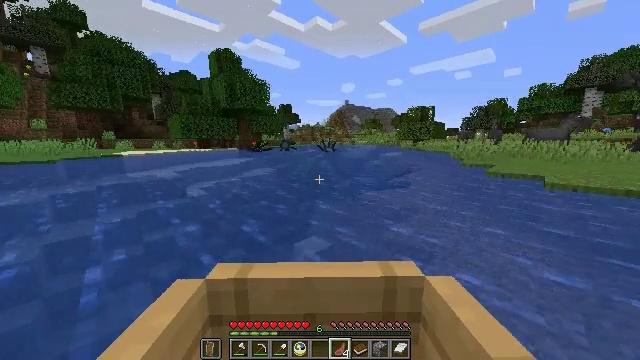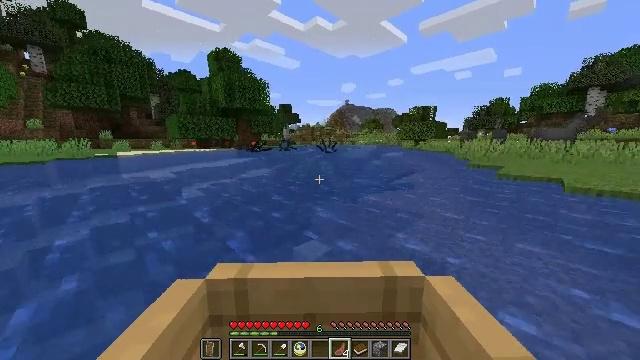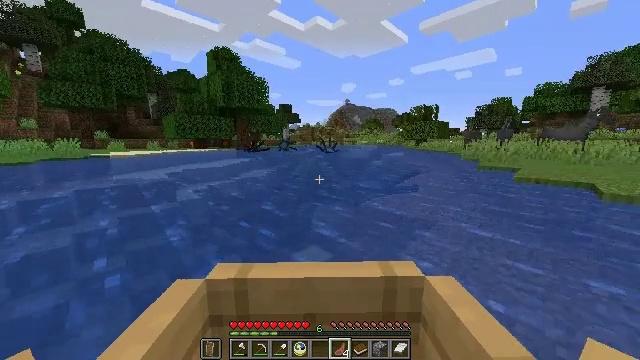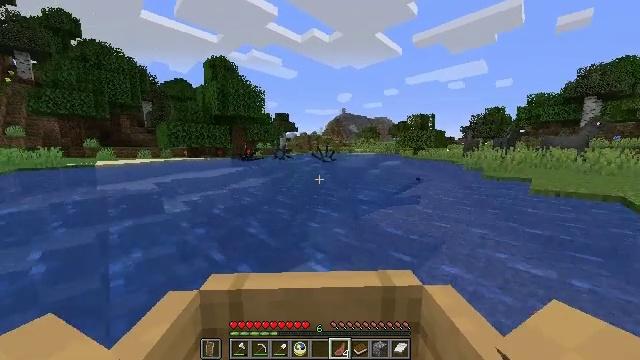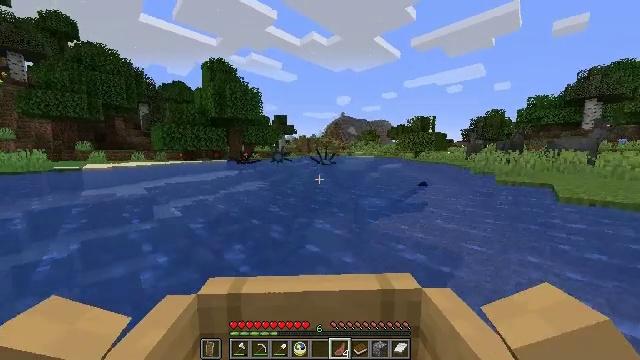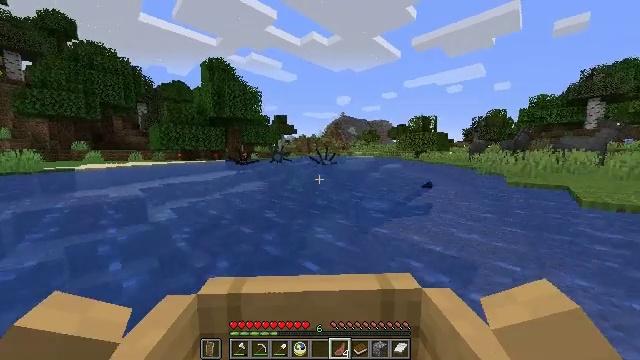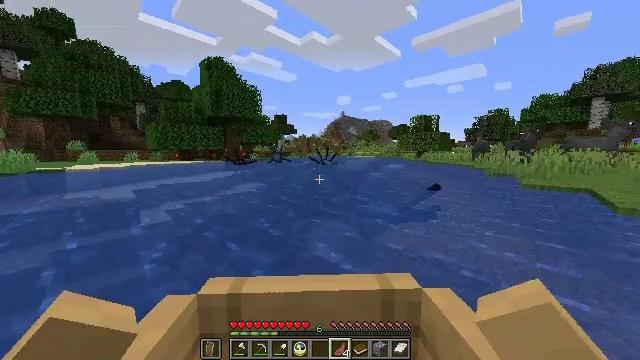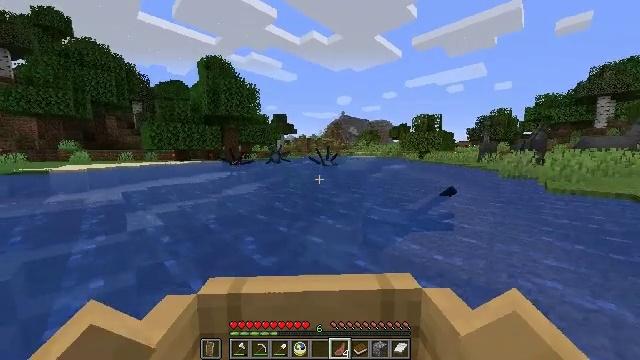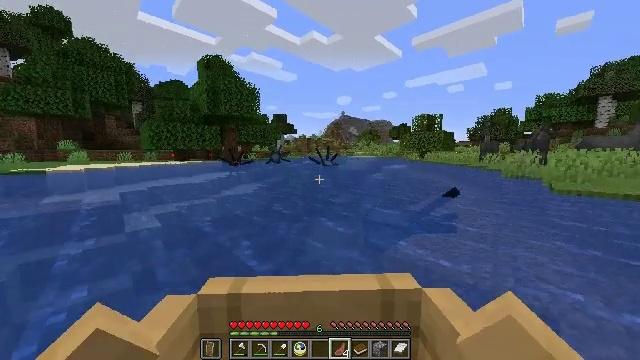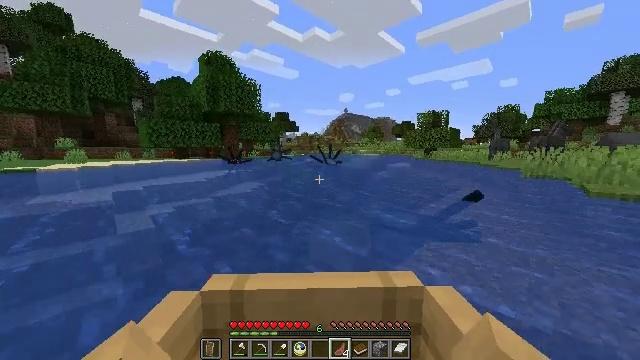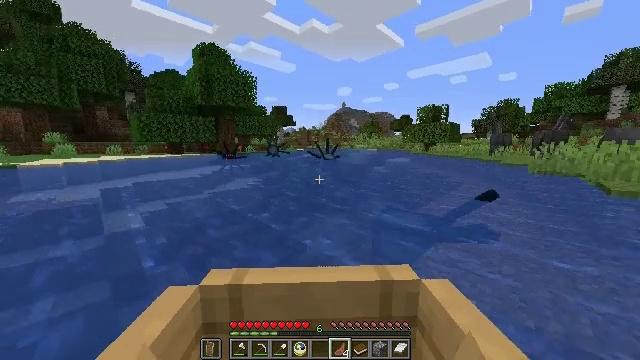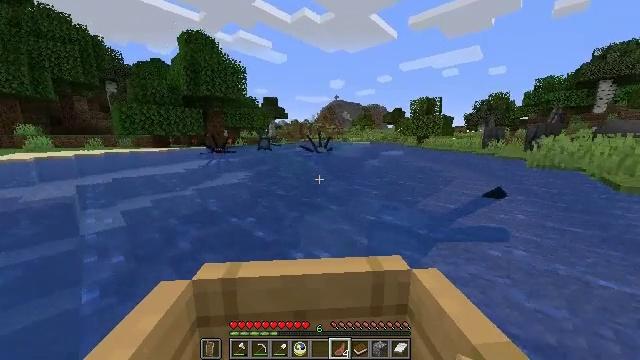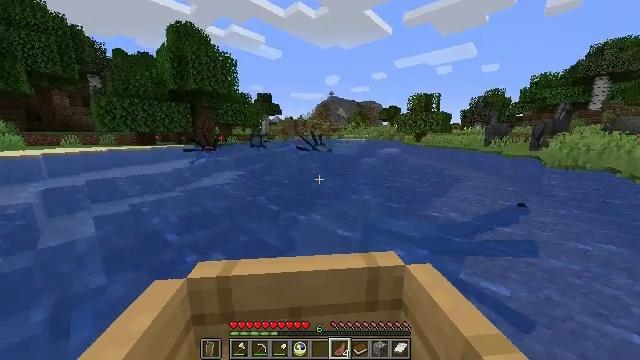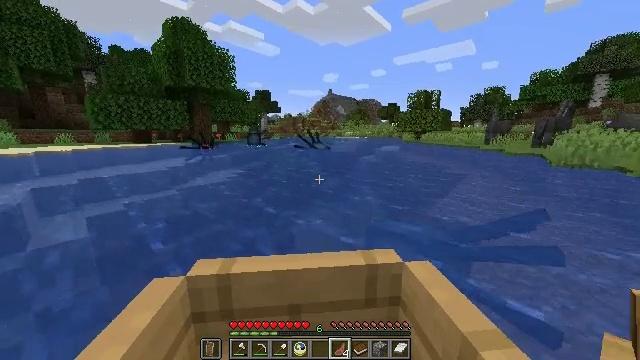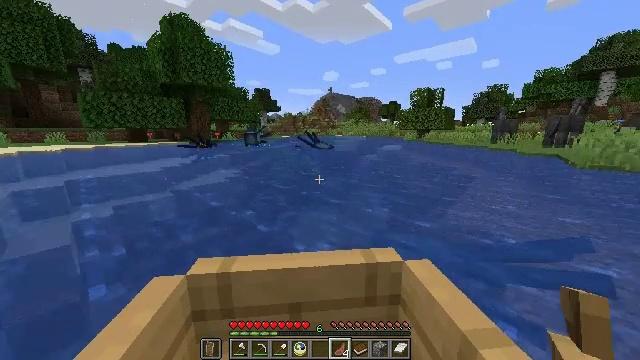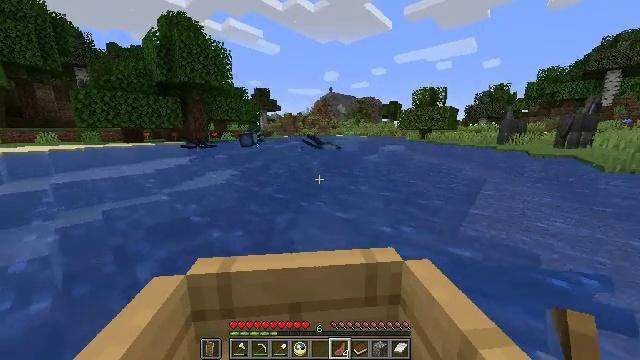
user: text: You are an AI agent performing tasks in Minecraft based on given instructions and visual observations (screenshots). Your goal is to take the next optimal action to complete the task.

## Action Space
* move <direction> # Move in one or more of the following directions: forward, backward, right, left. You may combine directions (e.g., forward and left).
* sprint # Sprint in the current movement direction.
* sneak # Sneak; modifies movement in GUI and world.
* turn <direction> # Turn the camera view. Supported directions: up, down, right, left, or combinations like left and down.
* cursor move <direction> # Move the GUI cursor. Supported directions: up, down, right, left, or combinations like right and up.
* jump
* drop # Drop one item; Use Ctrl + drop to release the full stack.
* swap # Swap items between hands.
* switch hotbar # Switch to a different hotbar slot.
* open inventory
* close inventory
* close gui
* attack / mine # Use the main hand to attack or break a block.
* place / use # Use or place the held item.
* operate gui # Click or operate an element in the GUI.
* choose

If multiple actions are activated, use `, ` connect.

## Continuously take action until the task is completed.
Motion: motion action
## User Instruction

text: Remove an iron axe from the inventory.
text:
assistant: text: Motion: move forward, sprint
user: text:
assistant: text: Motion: move forward, sprint
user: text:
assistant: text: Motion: move forward, sprint, turn up
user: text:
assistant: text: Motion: move forward, sprint
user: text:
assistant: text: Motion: move forward, sprint
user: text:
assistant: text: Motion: move forward, sprint
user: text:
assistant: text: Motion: move forward, sprint
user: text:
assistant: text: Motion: move forward, sprint
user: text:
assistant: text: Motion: move forward, sprint
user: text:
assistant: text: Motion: move forward, sprint, turn down
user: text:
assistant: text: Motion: move forward, sprint, turn right and down
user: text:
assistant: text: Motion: move forward, sprint, turn right
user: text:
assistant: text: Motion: move forward, sprint
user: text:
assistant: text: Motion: move forward, sprint
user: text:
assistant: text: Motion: move forward, sprint
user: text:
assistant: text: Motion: move forward, sprint
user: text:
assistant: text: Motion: move forward, sprint
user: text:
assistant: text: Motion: move forward, sprint
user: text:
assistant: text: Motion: move forward, sprint
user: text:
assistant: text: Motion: move forward, sprint
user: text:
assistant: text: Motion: move forward, sprint, turn right and down
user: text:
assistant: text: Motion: move forward, sprint, turn right and down
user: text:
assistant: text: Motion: move forward, sprint
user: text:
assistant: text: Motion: move forward, sprint
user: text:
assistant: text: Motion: move forward, sprint
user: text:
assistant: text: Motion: move forward, sprint
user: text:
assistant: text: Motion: move forward, sprint
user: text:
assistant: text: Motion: move forward, sprint
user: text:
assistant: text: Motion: move forward, sprint
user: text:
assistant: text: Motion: move forward, sprint